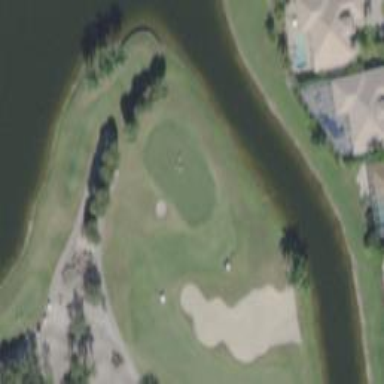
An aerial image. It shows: View of golf hole.